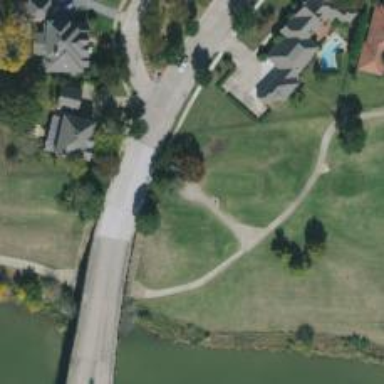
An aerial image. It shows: Footway along golf cart path.